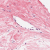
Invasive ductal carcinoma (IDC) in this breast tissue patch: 0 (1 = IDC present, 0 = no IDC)